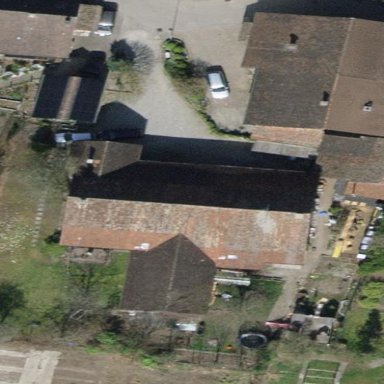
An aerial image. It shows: Gabled roof farm building.